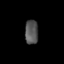
Tissue: skin
Cell type: Epithelial cells
Senescence score: 0.2779
Nuclear area (px): 308
Mean DAPI intensity: 86.104